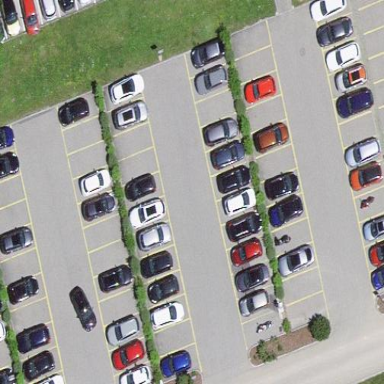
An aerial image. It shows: Parking area.